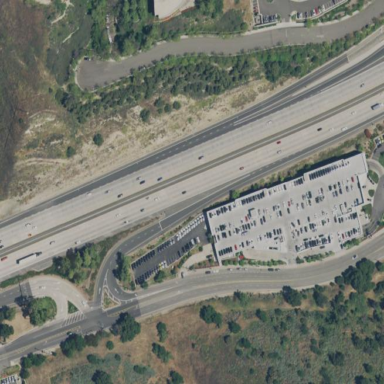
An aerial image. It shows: Commercial building used for car-related activities.